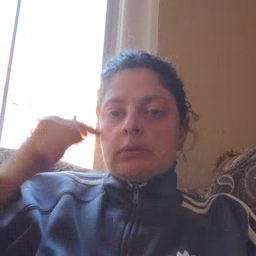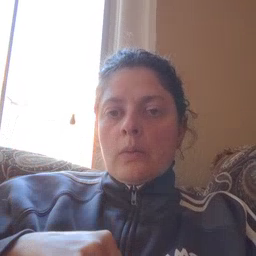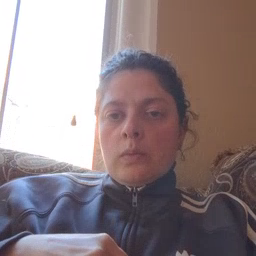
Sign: down